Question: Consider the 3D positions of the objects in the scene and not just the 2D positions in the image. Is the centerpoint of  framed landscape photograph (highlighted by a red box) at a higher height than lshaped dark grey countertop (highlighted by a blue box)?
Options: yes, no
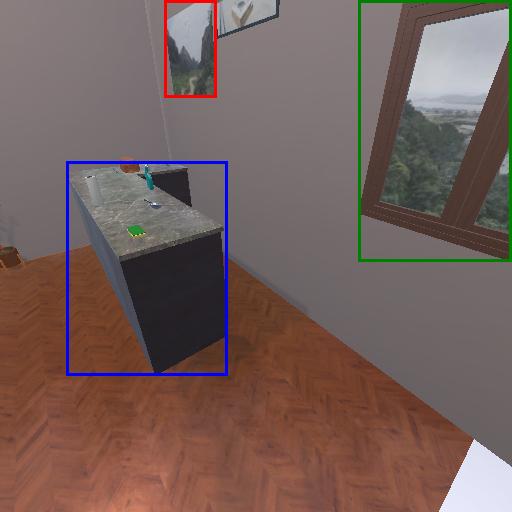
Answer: yes